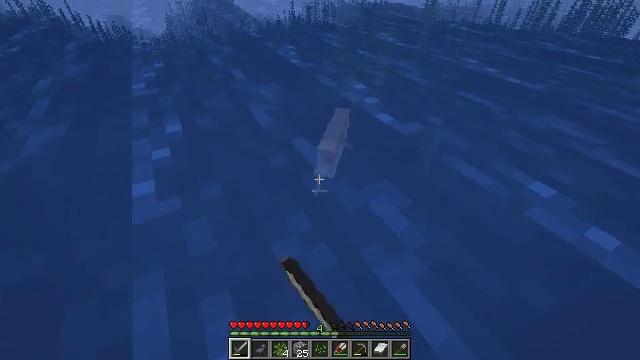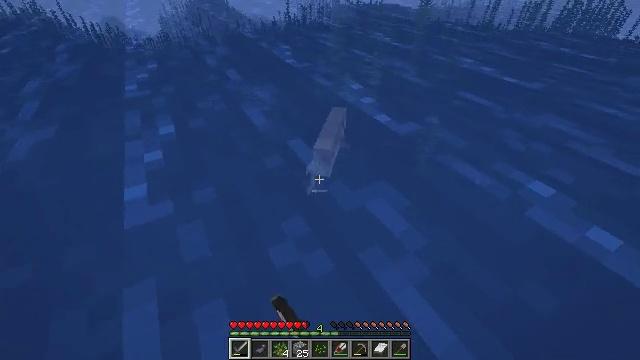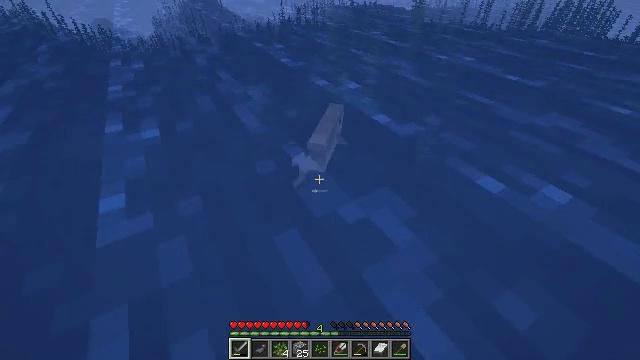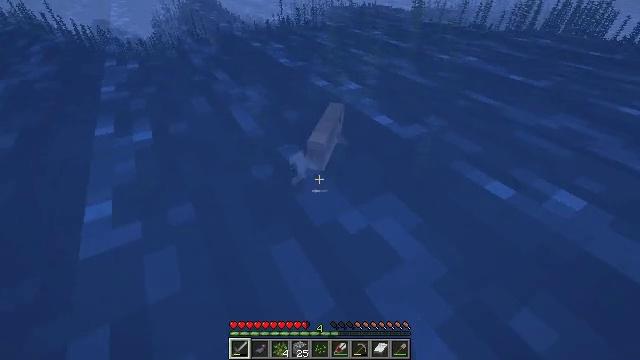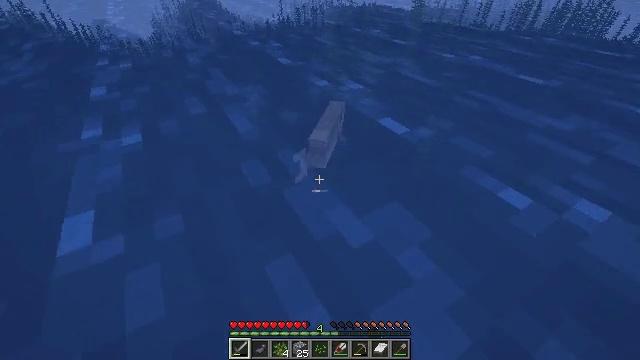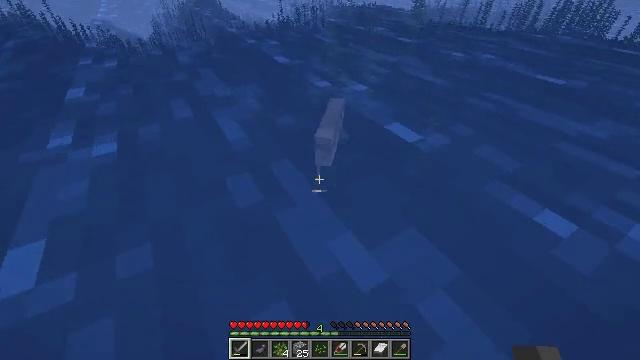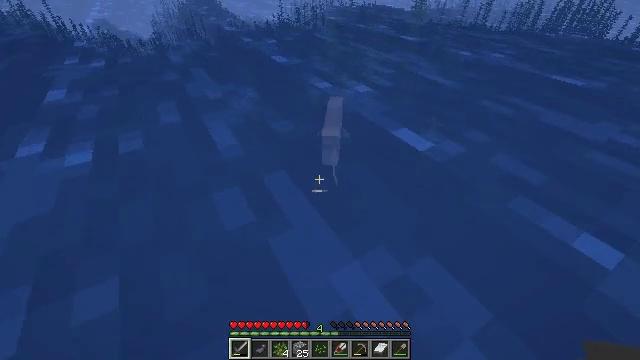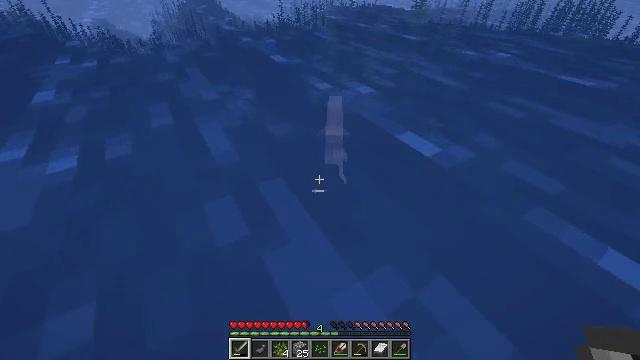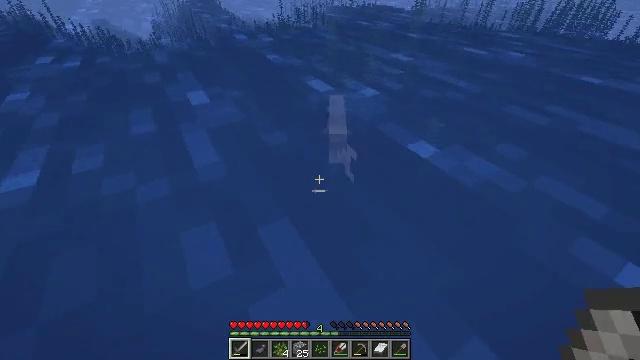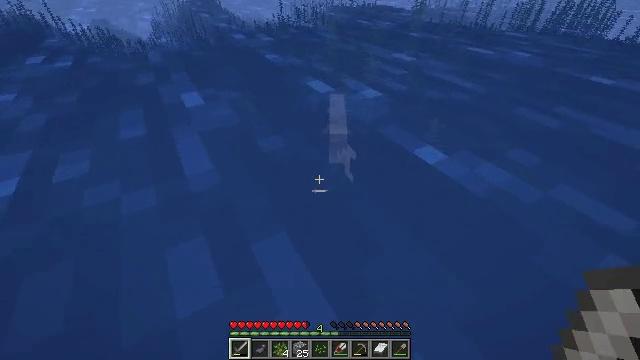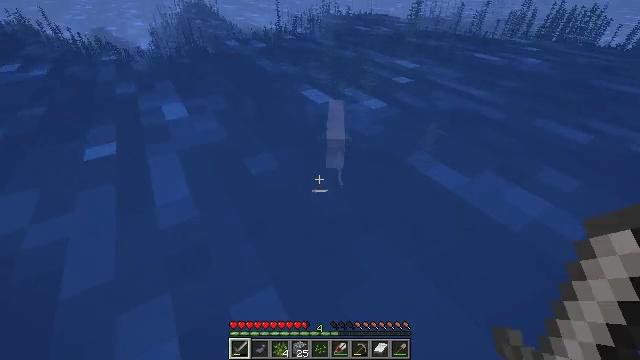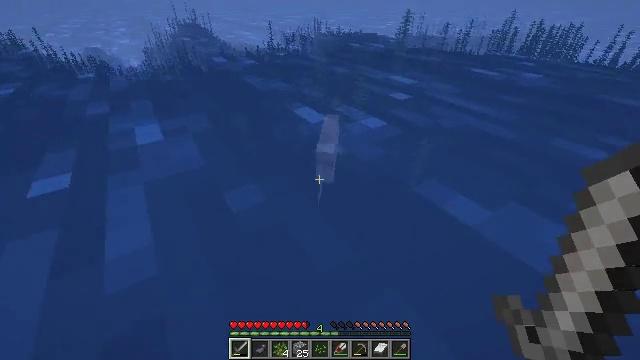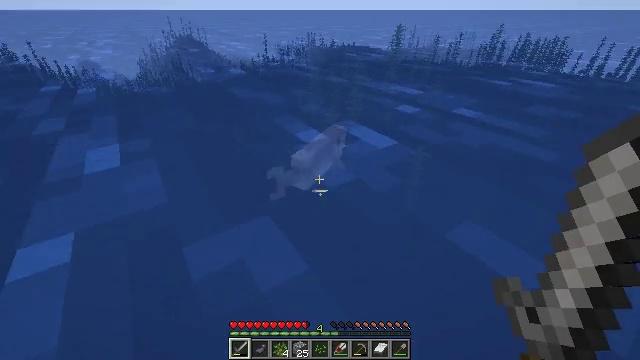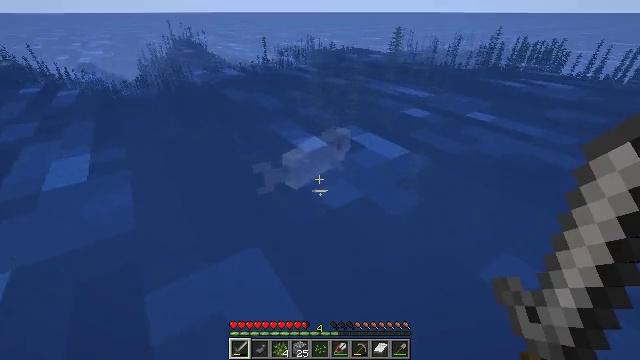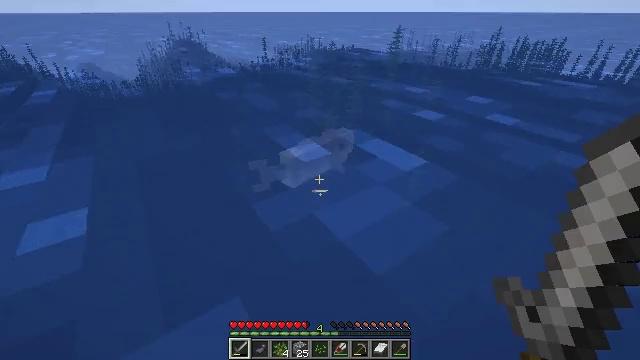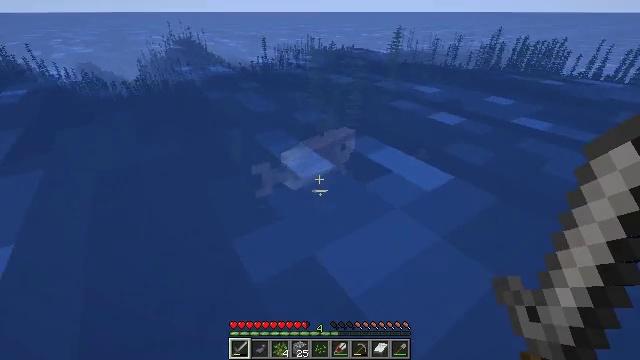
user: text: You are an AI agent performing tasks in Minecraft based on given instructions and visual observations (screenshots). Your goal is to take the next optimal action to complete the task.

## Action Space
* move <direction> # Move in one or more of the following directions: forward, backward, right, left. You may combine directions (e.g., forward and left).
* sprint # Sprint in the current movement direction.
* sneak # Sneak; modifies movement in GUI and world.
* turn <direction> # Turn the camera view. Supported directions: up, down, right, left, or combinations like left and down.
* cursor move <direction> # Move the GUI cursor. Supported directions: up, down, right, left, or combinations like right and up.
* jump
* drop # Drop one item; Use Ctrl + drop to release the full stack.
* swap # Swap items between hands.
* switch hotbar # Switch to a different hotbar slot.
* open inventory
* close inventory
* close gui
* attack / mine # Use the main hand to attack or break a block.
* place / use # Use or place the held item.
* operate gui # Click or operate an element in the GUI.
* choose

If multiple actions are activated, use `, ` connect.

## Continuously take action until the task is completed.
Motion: motion action
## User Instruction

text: Hunt a cod.
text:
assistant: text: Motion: move forward, attack / mine
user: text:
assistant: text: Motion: move forward, turn right
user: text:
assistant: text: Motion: move forward
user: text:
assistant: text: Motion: move forward
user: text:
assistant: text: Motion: move forward
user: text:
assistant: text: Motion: move forward
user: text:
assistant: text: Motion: move forward
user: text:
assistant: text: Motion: move forward
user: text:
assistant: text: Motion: move forward
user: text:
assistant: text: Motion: move forward, turn up
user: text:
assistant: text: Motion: move forward, turn right and up
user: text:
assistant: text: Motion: move forward, turn right and up
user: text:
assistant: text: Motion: move forward
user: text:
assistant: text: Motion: move forward
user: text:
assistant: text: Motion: move forward
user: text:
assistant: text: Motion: move forward
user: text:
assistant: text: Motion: move forward
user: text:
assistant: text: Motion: move forward, attack / mine
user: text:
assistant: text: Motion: move forward, attack / mine
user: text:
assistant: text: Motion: move forward, attack / mine
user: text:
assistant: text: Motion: move forward
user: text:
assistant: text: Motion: move forward
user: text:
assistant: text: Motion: no_op